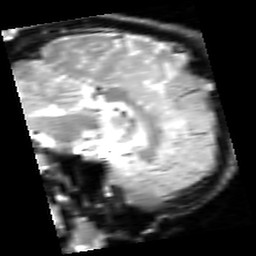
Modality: inplaneT2
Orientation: sagittal
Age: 19
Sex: male
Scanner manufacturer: siemens
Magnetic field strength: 2.894 T
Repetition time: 5 s
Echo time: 0.033 s